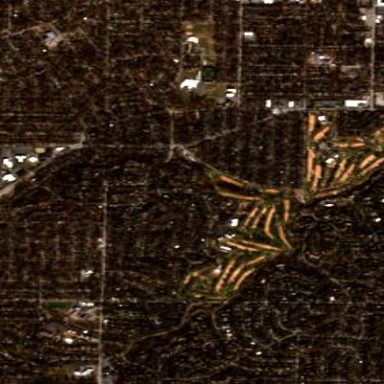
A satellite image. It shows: Golf course.